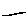
Label: line